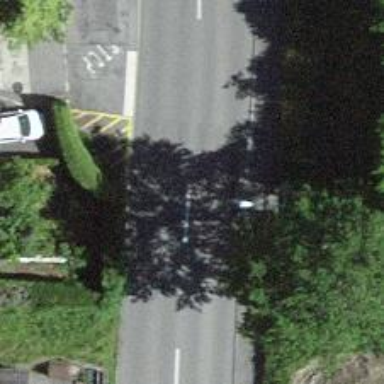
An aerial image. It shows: Zebra crossing on the road.